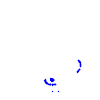
Particle: proton